Interaction volume radius: 10 \u00c5
Interaction volume height: 15 \u00c5
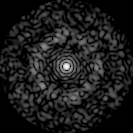
Disorder parameter: 0.8411